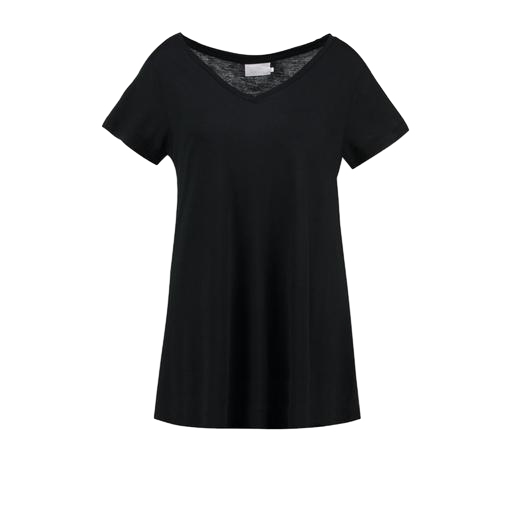
black v-neck jersey sleep tee, black v-neck t-shirt only macy, black v-neck sleep tee, white background